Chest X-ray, AP view. Patient: 53 years old, sex M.
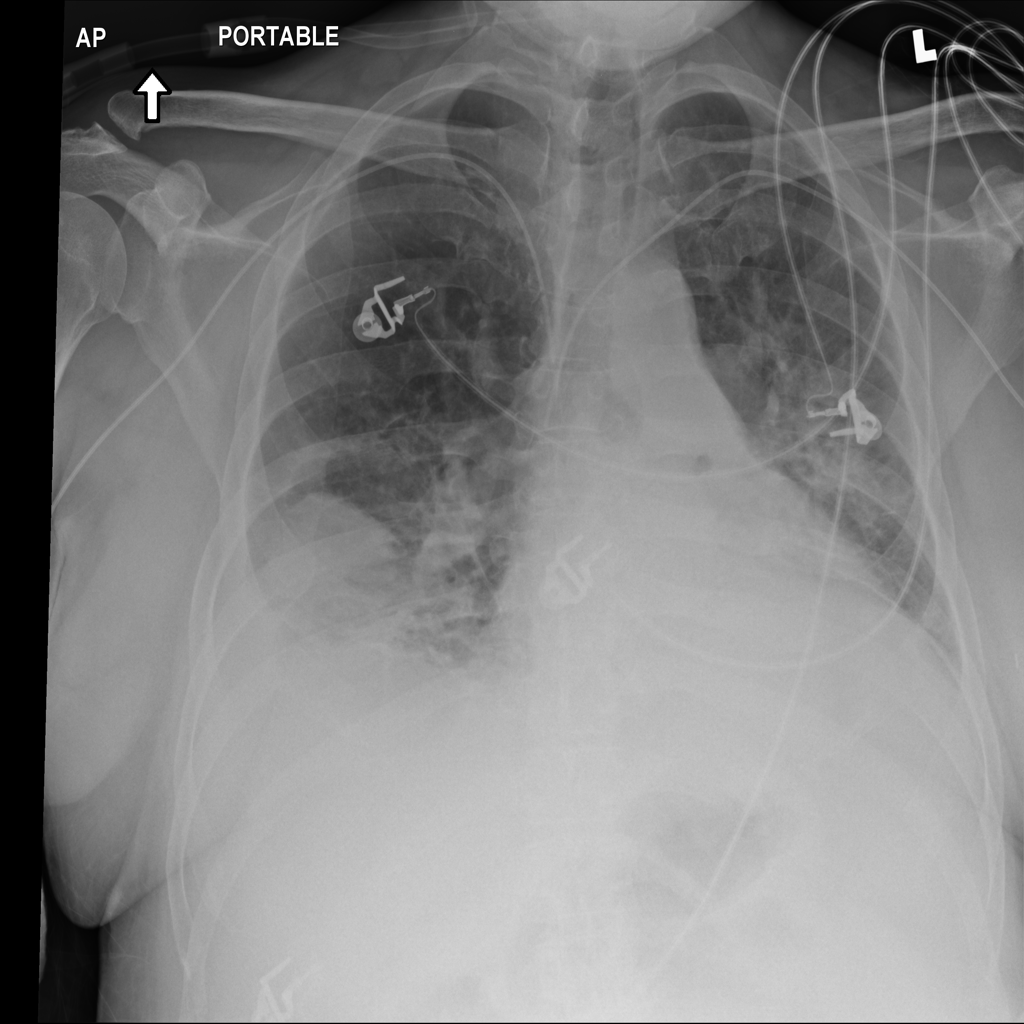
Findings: Atelectasis, Effusion, Infiltration